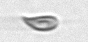
Label: Cryptophyta